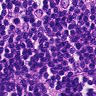
Metastatic tissue present: no